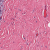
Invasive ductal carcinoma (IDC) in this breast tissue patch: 0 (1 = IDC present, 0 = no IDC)